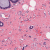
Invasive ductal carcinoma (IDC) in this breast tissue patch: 1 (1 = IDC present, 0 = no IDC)